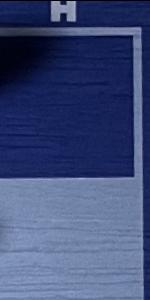
Label: Empty